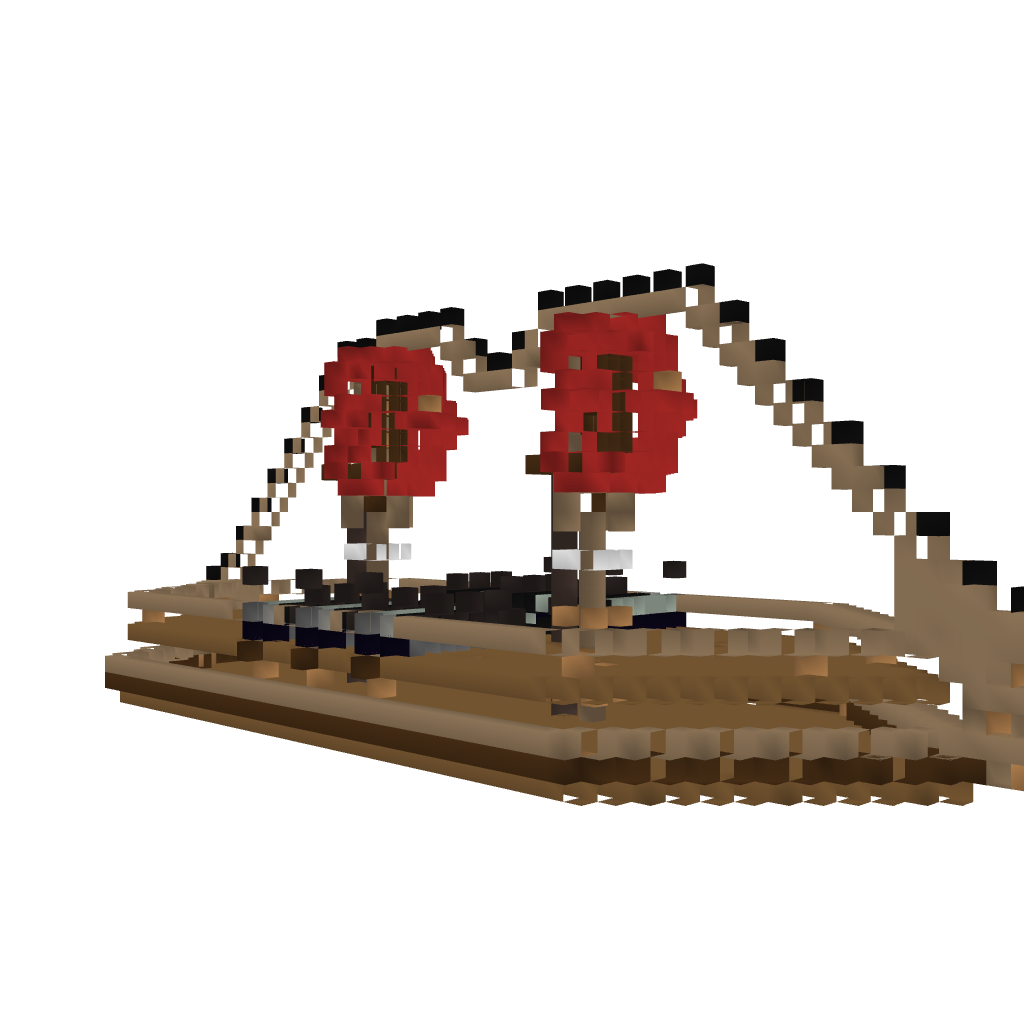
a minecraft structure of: Cannon Ship MKII